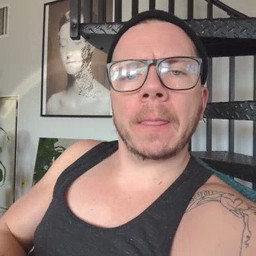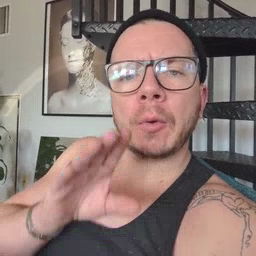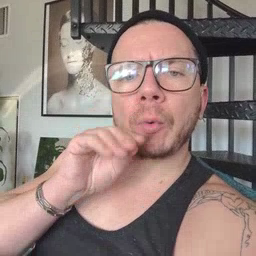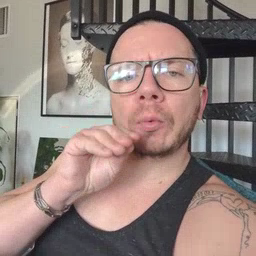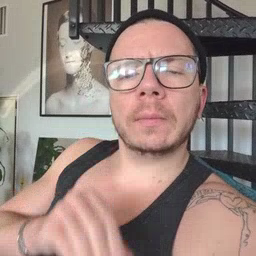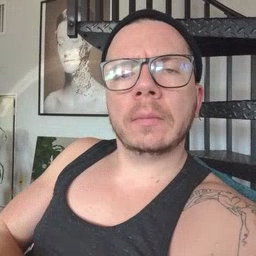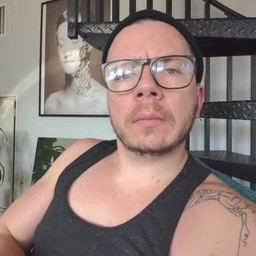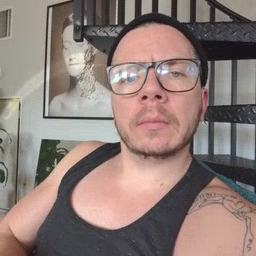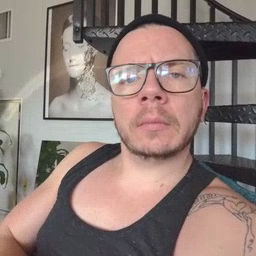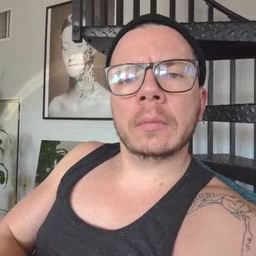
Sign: goose